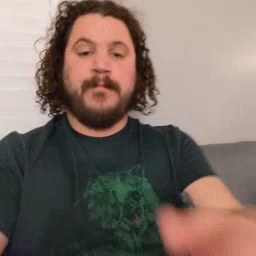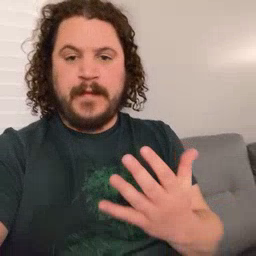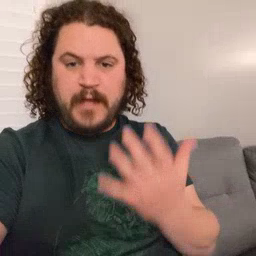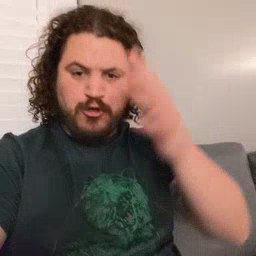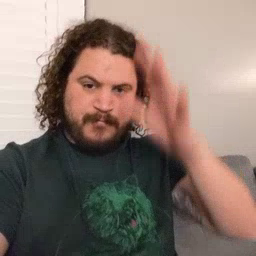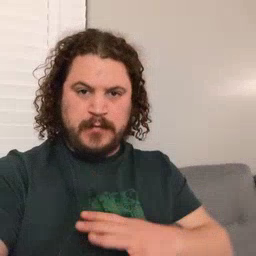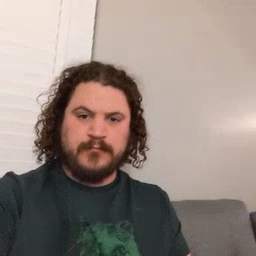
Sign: fireman